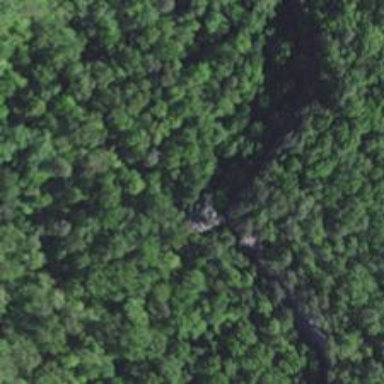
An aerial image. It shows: Crag climbing spot located at natural cliff.